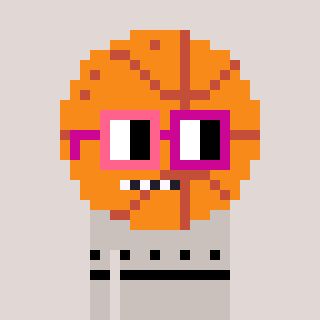
a pixel art character with square pink and red glasses, a basketball-shaped head and a foggrey-colored body on a warm background